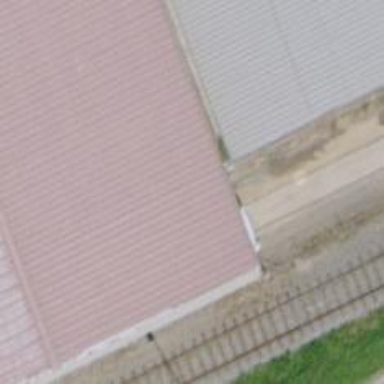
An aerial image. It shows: Rail spur service.